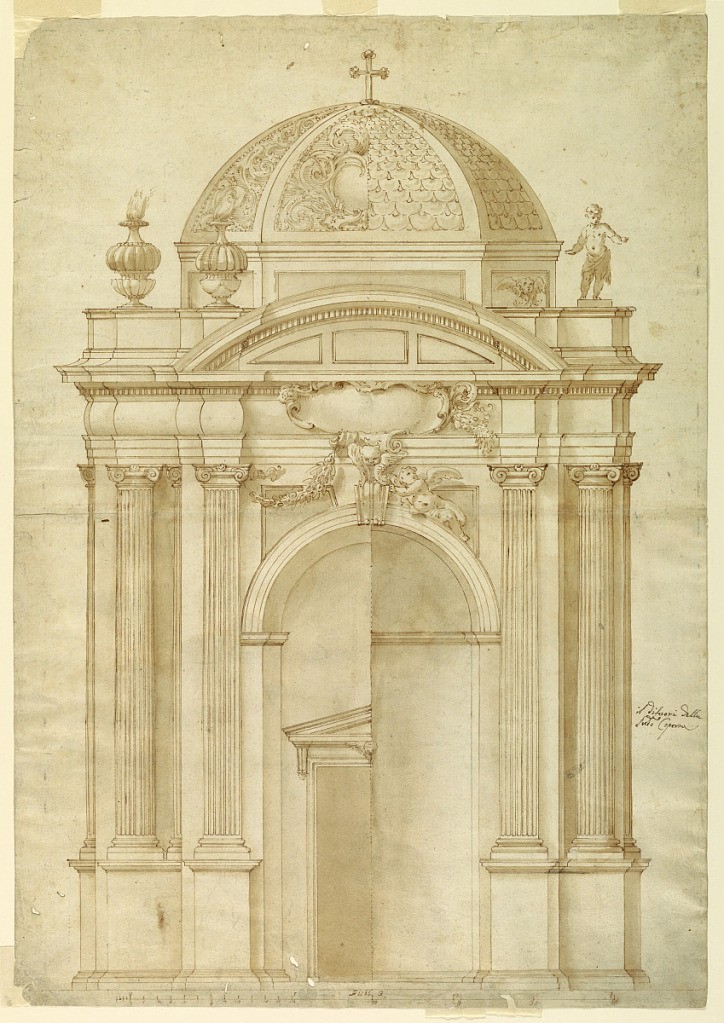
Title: Elevation of a Chapel, with Alternative Suggestions
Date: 1650–1680
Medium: Black chalk, pen and ink, brush and bistre on paper
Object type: Drawing
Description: The door is in a high niche which is flanked by embedded fluted Ionic columns. At the corners of the façade stand similar ones with parts of such additionally suggested at left. Above the keystone of the arch is a cherub. Angels lying upon the arch are suggested at right. A festoon hangs in front of the wedge at left. It hangs from the escutcheon in the middle of the entablature. A circular pediment is flanked by a dado, carrying vases at left, a statue of a child at right. A ribbed dome is shown at left as decorated in the interior. At right the scalloped covering is shown. A cross stands on top. The scale is below. "Piedi 3". ON verso: architectural construction in graphite.